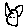
Label: cat